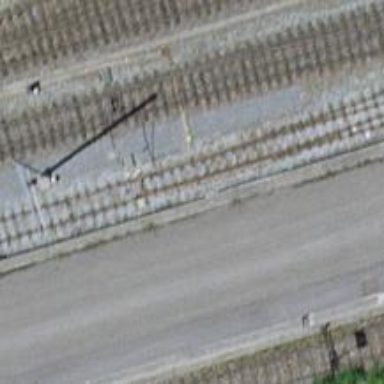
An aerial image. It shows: Railway switch.